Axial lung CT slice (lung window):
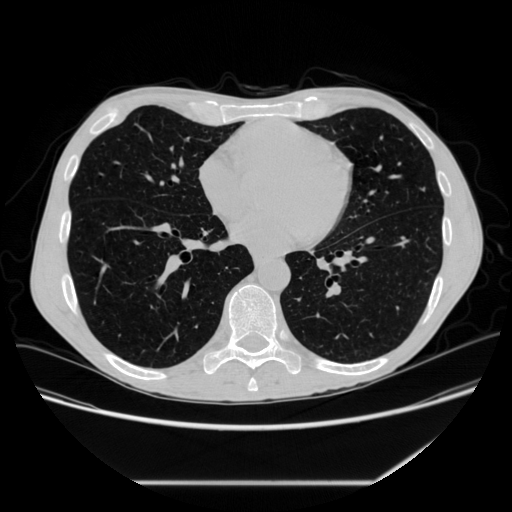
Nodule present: no